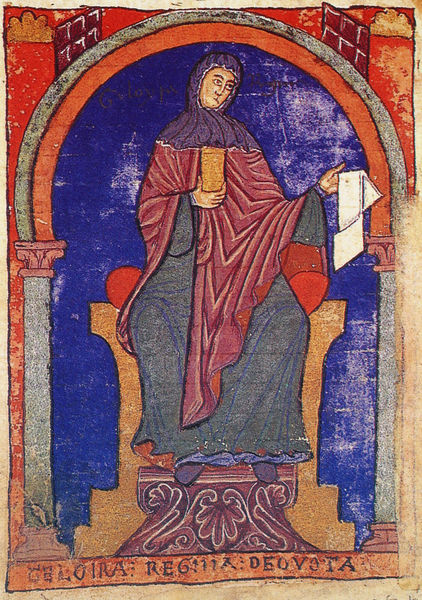
Titel: Tumbo A
Institution: Santiago de Compostela, Archivo de la Catedral
Schlagwörter: blau, fuß, hand, mann, umhang, frau, orange, säulen, rot, tuch, kappe, mütze, augen, falten, halten, kirche, kutte, mantel, turm, schrift, papier, sitz, bogen, rundbogen, könig, thron, kopftuch, becher, nische, arkade, gefäß, buch, religion, pergament, brief, mittelalter, heiliger, königin, heilige, heilig, maria, christentum, handschrift, kapuze, fromm, rpt, komplementärkontrast, latein, azurblau, beschädigt, buchmalerei, geand, regina, handhaltung, steinmalerei, verkündet, königgin